Field crop: maize
Growth stage: 1
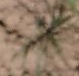
Species: salsola